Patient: sex M, age 64
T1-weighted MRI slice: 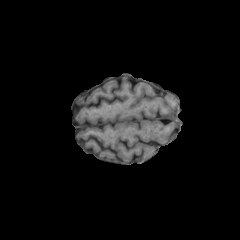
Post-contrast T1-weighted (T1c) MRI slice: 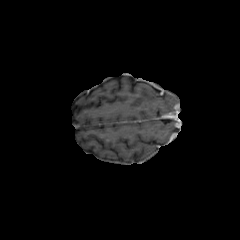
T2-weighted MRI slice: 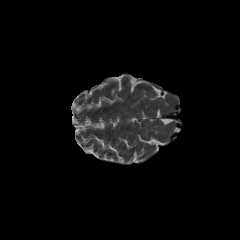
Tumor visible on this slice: no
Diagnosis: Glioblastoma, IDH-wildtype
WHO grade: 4